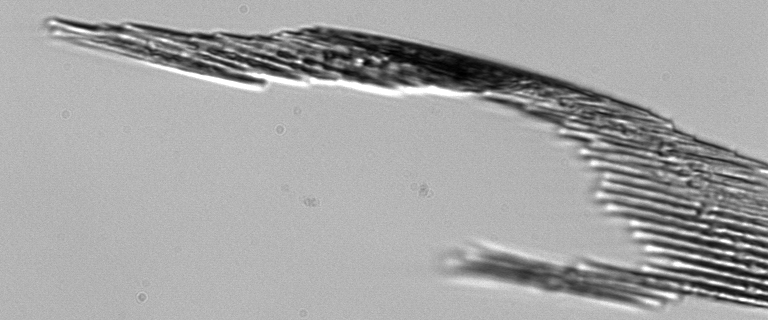
Label: Bacillaria